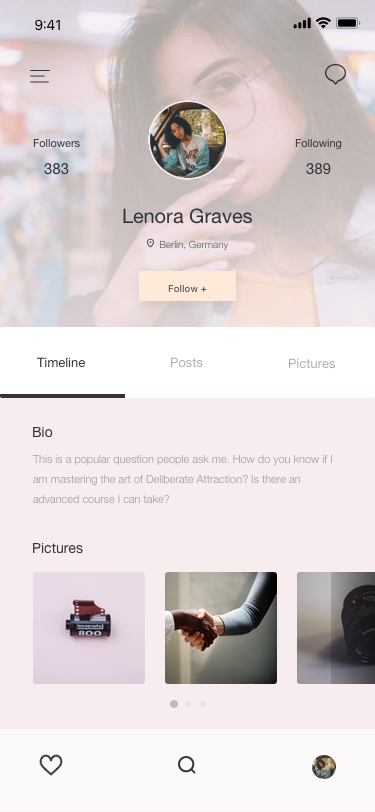
Text in this UI design:
Pictures
Posts
Timeline
Lenora Graves
Following
389
Followers
383
Berlin, Germany
Pictures
This is a popular question people ask me. How do you know if I am mastering the art of Deliberate Attraction? Is there an advanced course I can take?
Bio